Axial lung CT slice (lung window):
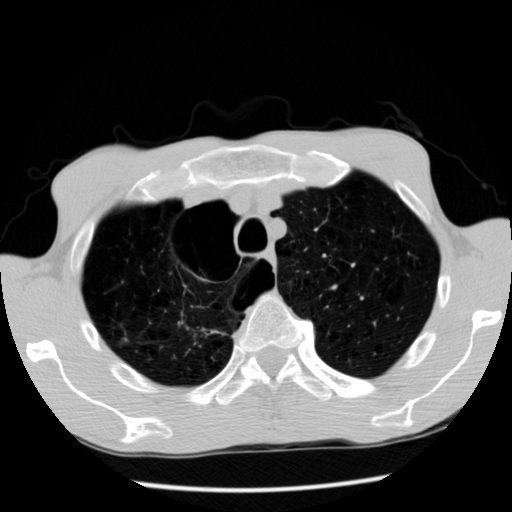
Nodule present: no